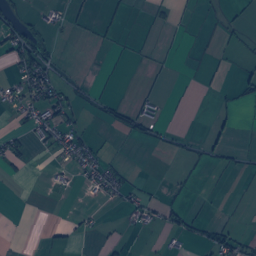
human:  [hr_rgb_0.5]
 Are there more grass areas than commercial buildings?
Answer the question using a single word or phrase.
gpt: yes

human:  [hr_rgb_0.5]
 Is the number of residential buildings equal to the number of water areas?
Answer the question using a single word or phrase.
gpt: no

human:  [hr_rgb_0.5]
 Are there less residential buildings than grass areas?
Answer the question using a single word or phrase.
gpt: no

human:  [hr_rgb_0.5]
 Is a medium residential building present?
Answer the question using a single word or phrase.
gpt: yes

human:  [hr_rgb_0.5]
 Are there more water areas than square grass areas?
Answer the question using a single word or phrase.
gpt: yes

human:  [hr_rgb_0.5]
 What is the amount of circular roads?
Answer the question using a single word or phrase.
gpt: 0

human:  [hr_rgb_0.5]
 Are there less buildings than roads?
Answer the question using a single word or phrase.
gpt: no

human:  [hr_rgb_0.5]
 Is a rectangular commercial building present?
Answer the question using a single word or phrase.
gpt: yes

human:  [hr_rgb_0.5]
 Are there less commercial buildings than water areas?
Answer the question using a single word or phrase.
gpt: yes

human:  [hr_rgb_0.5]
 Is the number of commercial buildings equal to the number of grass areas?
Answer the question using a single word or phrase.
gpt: no

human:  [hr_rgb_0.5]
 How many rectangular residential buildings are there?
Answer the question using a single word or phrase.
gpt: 275

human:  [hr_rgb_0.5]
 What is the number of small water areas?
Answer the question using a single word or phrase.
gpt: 10

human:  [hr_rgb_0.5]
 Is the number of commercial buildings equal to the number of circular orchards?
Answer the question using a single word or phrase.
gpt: no

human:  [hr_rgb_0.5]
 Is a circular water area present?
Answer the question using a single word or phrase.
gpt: yes

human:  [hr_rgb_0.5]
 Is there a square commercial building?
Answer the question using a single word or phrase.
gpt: no

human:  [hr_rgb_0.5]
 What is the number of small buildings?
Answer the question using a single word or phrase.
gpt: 395

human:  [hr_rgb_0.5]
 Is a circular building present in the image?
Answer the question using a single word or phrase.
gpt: yes

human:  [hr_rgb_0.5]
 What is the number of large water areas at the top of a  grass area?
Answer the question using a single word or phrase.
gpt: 1

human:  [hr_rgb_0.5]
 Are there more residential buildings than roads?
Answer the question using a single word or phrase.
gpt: yes

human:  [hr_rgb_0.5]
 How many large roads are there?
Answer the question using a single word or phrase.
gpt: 0

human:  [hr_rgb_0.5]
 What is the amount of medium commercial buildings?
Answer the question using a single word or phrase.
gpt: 1

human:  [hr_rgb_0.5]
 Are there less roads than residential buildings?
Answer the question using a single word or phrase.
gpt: yes

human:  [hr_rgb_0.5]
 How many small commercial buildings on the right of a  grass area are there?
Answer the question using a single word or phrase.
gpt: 2

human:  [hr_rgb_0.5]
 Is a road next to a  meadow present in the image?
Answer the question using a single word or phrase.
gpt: yes

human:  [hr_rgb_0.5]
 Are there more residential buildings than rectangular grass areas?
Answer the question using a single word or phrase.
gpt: yes

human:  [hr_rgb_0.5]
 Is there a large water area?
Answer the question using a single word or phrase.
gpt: yes

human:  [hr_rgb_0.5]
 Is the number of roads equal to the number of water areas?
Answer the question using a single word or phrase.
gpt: no

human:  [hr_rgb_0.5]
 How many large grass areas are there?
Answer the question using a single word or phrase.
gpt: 40

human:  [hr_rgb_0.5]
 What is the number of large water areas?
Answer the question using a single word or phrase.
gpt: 1

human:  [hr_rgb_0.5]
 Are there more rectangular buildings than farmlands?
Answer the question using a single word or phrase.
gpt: yes

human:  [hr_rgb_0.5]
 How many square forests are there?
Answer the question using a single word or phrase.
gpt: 0

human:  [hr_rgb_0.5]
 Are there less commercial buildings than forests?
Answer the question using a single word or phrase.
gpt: yes

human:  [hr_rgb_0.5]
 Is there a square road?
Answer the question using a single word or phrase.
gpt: no

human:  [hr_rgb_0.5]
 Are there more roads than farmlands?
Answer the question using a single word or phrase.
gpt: yes

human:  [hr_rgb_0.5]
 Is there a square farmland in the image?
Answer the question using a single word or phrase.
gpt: no

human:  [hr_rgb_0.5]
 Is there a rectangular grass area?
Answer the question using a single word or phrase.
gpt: yes